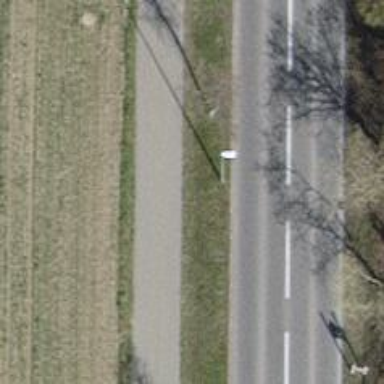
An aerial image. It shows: Traffic monitoring system is in place.